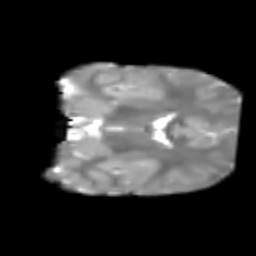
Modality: T2w
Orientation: coronal
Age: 6
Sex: female
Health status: healthy